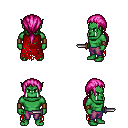
a pixel art fantasy rpg character, male body template, orc, green skin, red tattered cape, magenta pants, pink ponytail hairstyle, leather bracers, dagger, four views (front, back, left, right), 2x2 character sprite sheet, small pixel art, hard edges, no anti-aliasing